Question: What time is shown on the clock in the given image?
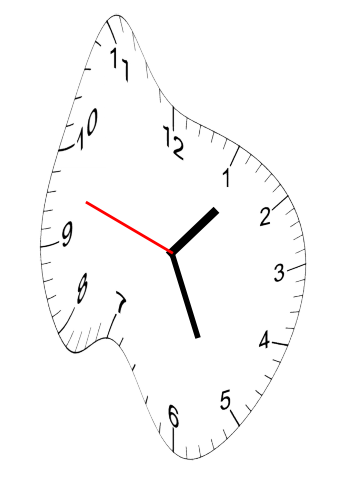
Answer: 01:25:48